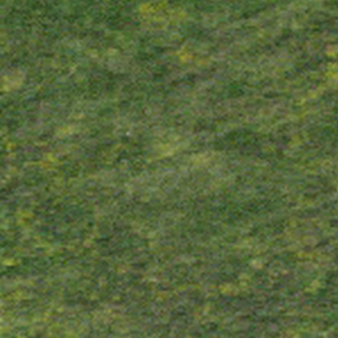
Label: other